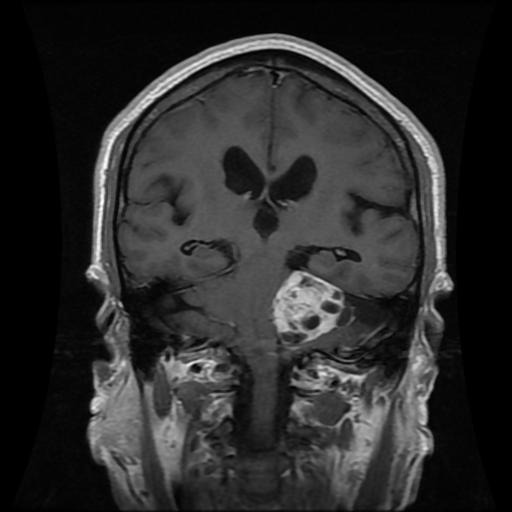
Label: meningioma